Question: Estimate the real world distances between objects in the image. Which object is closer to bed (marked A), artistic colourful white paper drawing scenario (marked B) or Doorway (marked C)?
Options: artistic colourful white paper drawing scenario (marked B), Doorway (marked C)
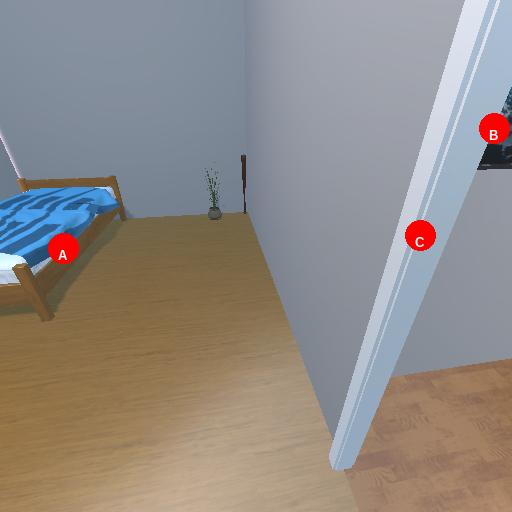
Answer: artistic colourful white paper drawing scenario (marked B)